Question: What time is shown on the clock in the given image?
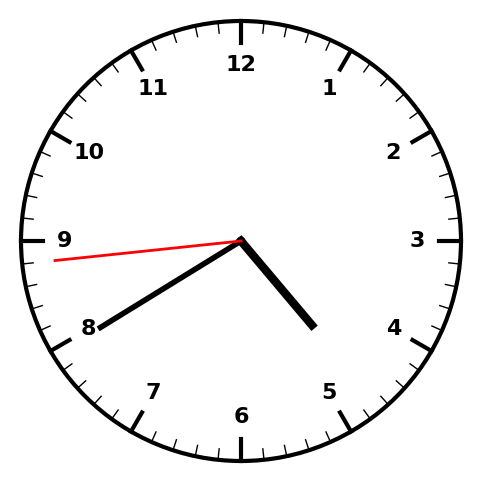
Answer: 04:39:44